Field crop: maize
Growth stage: 1
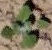
Species: chenopodium